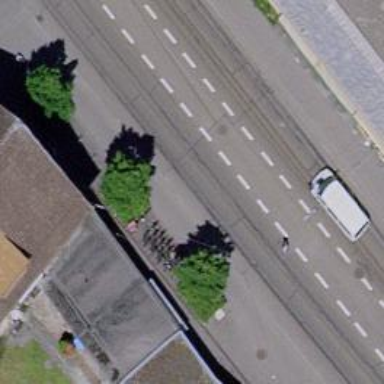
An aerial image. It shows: Bicycle rental facility.